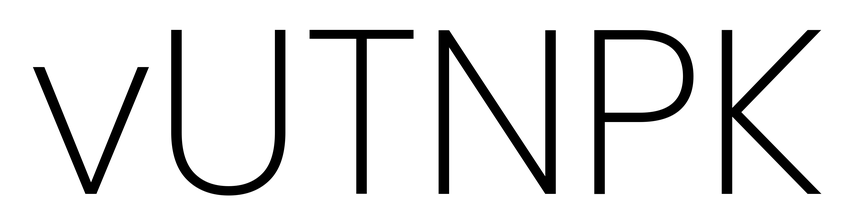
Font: Poppins-ExtraLight